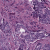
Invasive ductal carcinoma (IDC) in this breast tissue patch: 1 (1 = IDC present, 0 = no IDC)